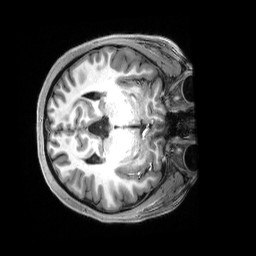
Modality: T1w
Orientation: axial
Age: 26
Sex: female
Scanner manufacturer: siemens
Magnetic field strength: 3 T
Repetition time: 2.5 s
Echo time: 0.00222 s